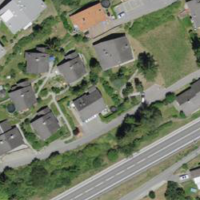
EUNIS habitat code: 54
Species observed at this site:
Arabidopsis thaliana
Prunus padus